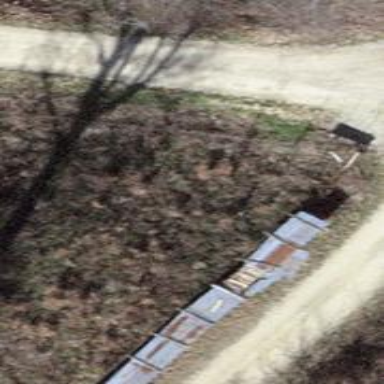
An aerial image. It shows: Brown bench in the vicinity.